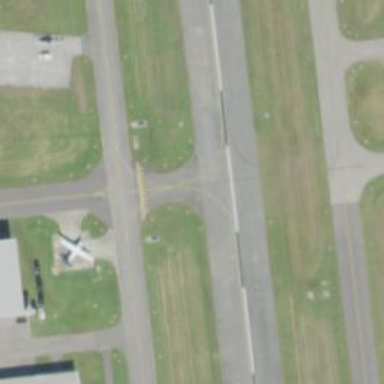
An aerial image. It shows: Image of taxiway at airport.